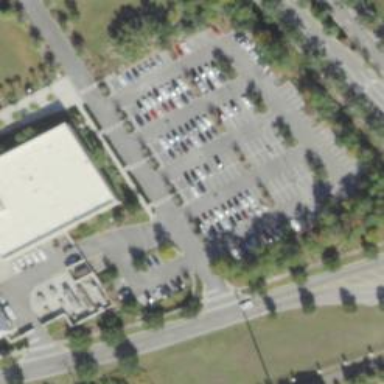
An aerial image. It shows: Parking space.